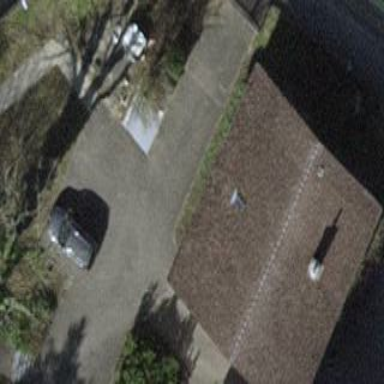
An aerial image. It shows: Gabled house with wheat-colored exterior. The roof is oriented along the house and has rosy brown color.